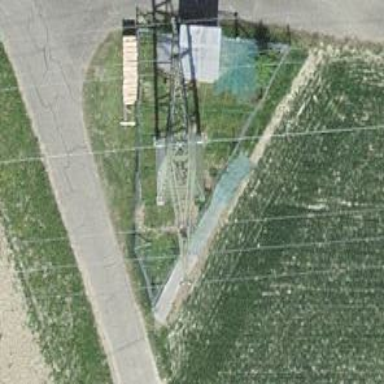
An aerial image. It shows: Power tower.